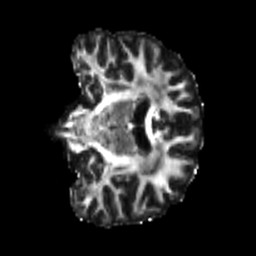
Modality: FA
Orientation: coronal
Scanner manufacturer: siemens
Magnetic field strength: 3 T
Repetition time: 4 s
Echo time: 0.0594 s